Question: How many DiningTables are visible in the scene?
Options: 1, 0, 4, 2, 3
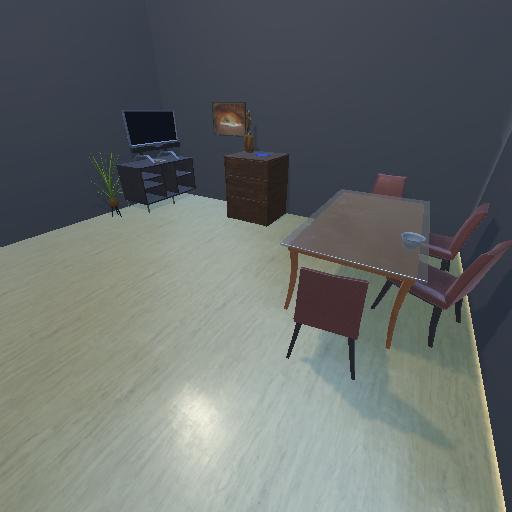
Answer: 1